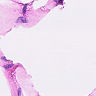
Metastatic tissue present: no